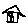
Label: house